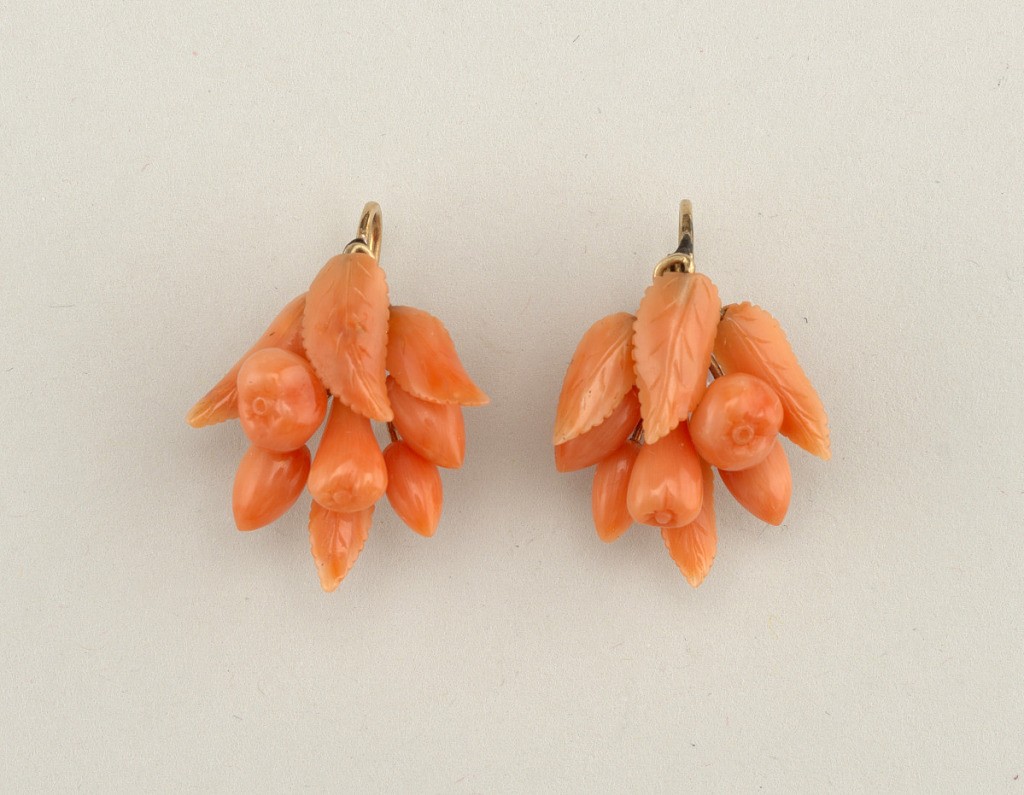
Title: Earrings
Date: ca. 1850
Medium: Coral, gold
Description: Links of pink coral joined with gold rivets; fruit carved in coral and mounted on gold stems.